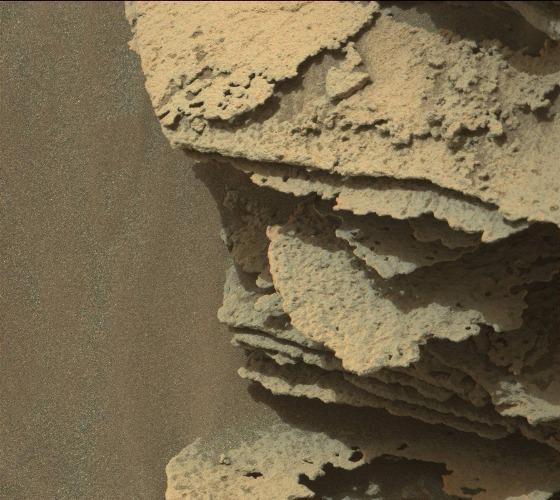
Terrain classes present: Gravel / Sand / Soil, Rock, Shadow